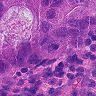
Metastatic tissue present: yes